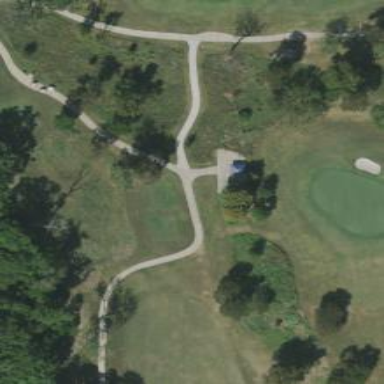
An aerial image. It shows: Service road used as golf cart path.